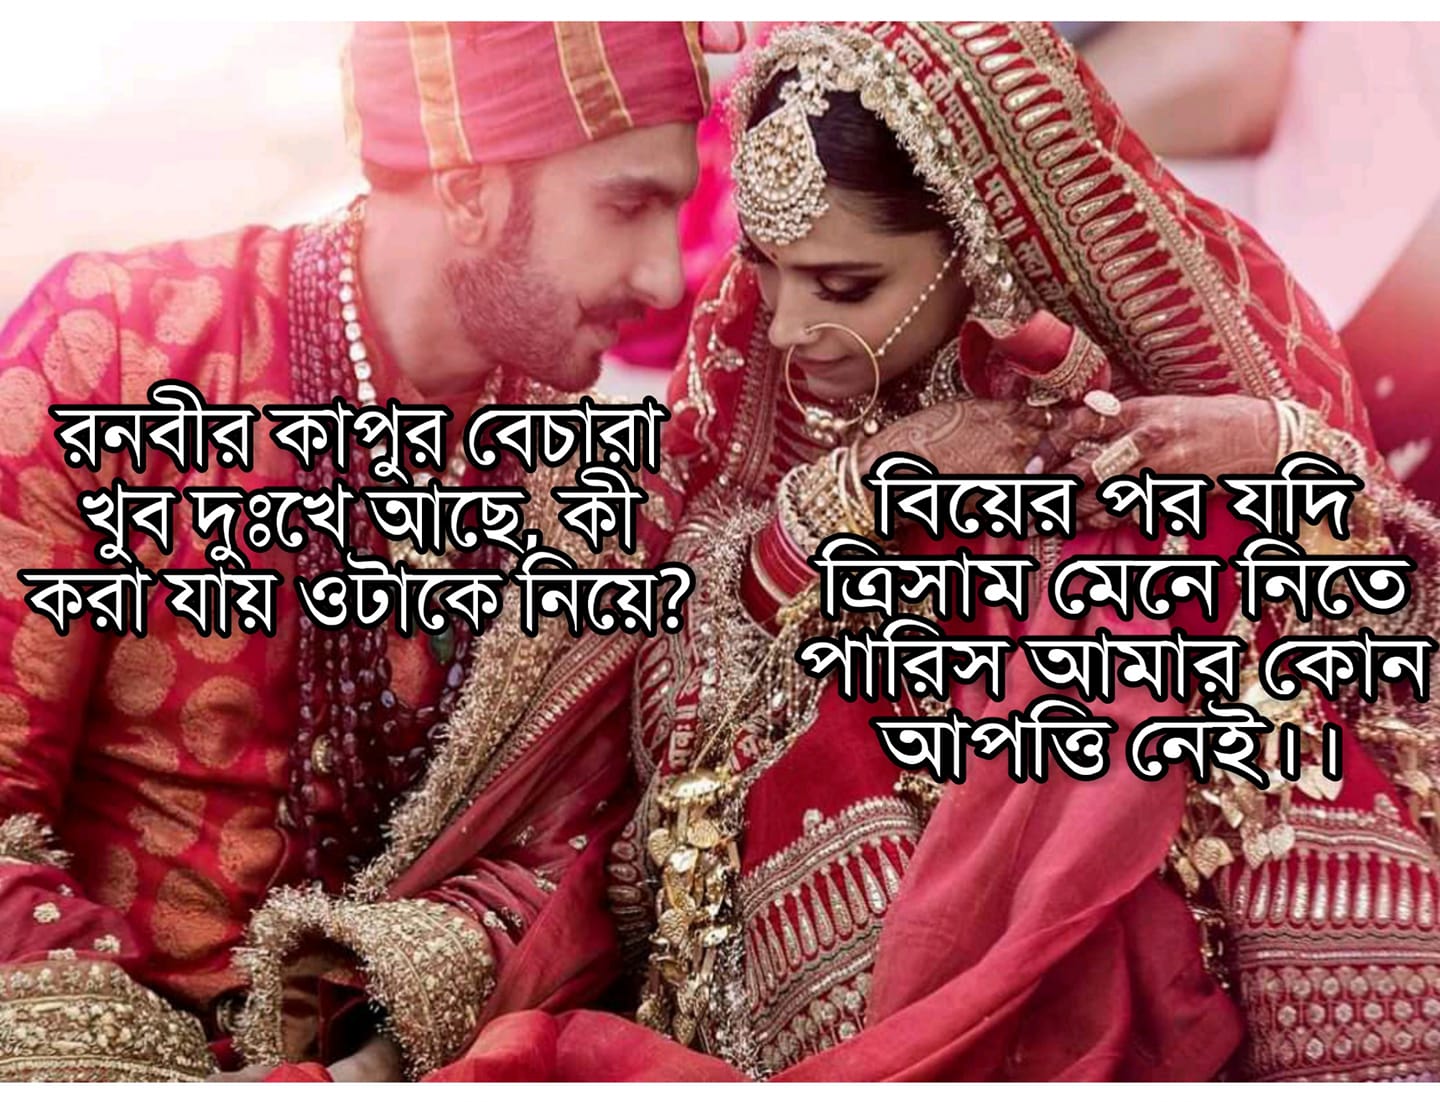
Caption: রনবীর কাপুর বেচারা খুব দুঃখে আছে , কী করা যায় ওটাকে নিয়ে ?  বিয়ের পর যদি ত্রিসাম মেনে নিতে পারিস আমার কোন আপত্তি নেই ।।
Label: hate